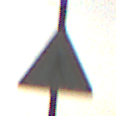
Verkehrszeichen: FussgaengerRechts
Umgebung: Outdoor, Suburban
Tageszeit: SunriseSunset
Wetter: PartlyCloudy
Licht: Natural
Jahreszeit: NotSpecified
Kontrast: HighContrast